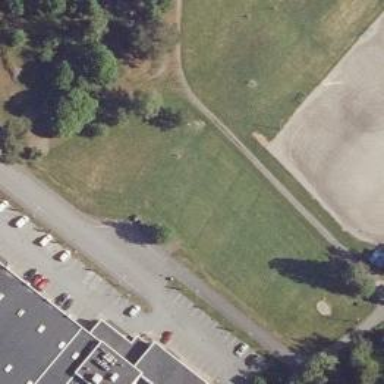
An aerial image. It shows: Disc golf basket.